Question: I have a project that requires Java-Mysql connectivity.
I have been trying to connect two tables from one button to give me an output in four JLabels and a JTextArea.
It shows there is an error in my SQL syntax.
'''
private void jButton1ActionPerformed(java.awt.event.ActionEvent evt) {
try {
Class.forName("java.sql.Driver");
Connection con = DriverManager.getConnection("jdbc:Mysql://localhost/nami", "root", "123456");
Statement st = con.createStatement();
String S =
"Select mobile,state,mobile,email,job from signup where email = " + "mil@gmail.com" + ";";
String P = "Select INFORMATION FROM pinfo where email = " + "mil@gmail.com" + ";";
ResultSet rs = st.executeQuery(S);
ResultSet rs2 = st.executeQuery(P);
while (rs.next()) {
String JOB = rs.getString("JOB");
String state = rs.getString("state");
String no = rs.getString("mobile");
String email = rs.getString("email");
jLabel5.setText(JOB);
jLabel16.setText(state);
jLabel31.setText(no);
jLabel7.setText(email);
}
while (rs2.next()) {
String info = rs.getString("information");
jTextArea1.setText(info);
}
con.close();
st.close();
rs.close();
rs2.close();
} catch (Exception e) {
JOptionPane.showMessageDialog(null, "Error" + e.getMessage());
}
}
'''
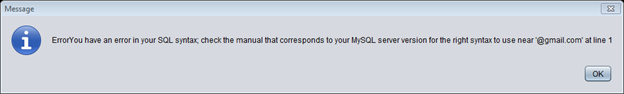
Answer: In 'WHERE' statement you must quote the actual value by surrounding it with single quotes '''. This is explained in MySQL docs chapter <URL>. Your code should be:
'''
String P = "Select INFORMATION FROM pinfo where email = 'mil@gmail.com';";
'''
Please learn about the prepared statemenets if you plan to use JDBC. See <URL>.